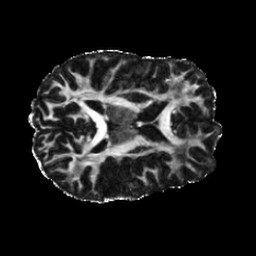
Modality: FA
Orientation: axial
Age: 24
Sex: female
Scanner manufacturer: siemens
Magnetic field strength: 6.98 T
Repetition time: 7.776 s
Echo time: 0.076 s